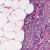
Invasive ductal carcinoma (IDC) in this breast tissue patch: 1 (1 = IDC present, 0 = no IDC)